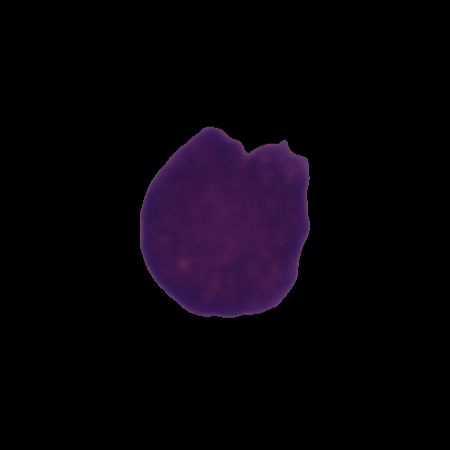
Label: cancer